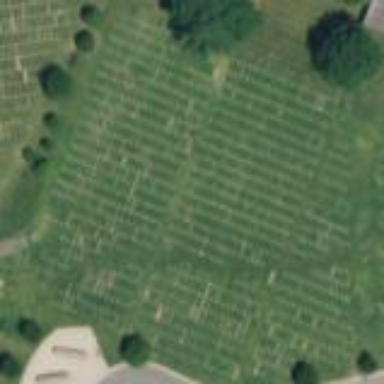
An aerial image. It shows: Section in the cemetery.